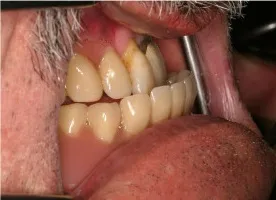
Lateral view : noticeable class-III occlusion.
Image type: medical_photograph (oral_photograph)